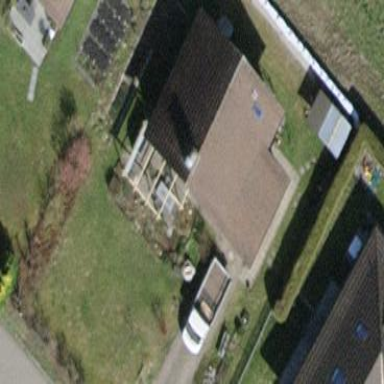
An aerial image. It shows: Building with tiled roof.